Question: When I enter my webpage I get this in my console:

If I log in to EPiServer, I do not get the errors, and it seems fixed for a little while, I can even log out and it works for a couple of hours.
Anyone knows what this is?
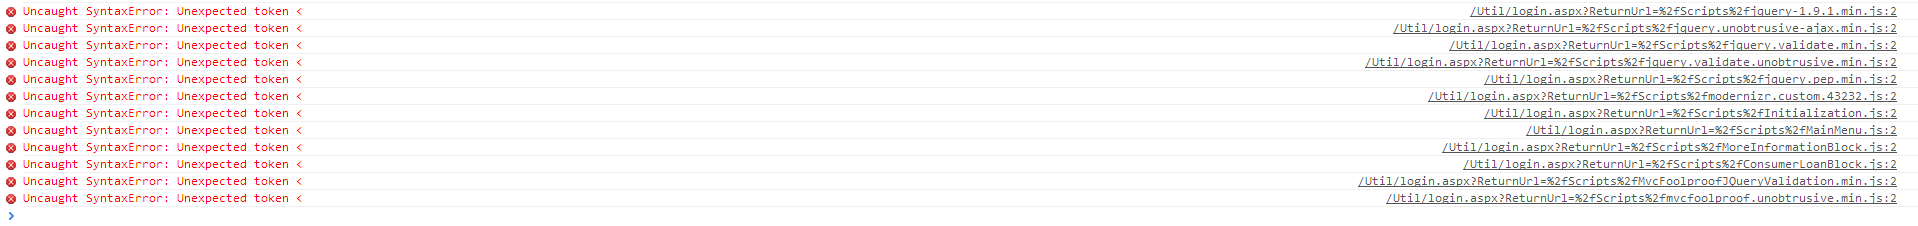
Answer: To me it seems that an anonymous user is trying to access resources on the server but is being redirected to the login page for said resources. That suggests that the 'Everyone' group cannot access the resources. You need to grant the 'Everyone' group read access to the resources. All problematic resources seems to be in the '/Scripts' folder so make sure 'Everyone' has read access to it.